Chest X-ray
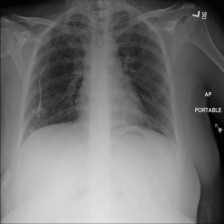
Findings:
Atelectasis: negative
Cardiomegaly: negative
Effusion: negative
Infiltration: negative
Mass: negative
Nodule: negative
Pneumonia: negative
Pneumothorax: negative
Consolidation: negative
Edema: negative
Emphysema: negative
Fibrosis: negative
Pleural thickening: negative
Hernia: negative